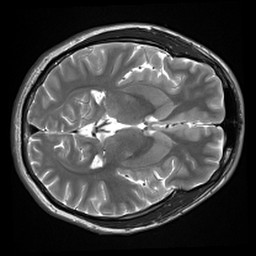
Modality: inplaneT2
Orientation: axial
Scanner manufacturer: siemens
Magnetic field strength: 3 T
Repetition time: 7.02 s
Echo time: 0.069 s